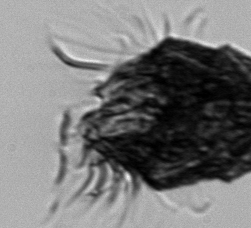
Label: Laboea_strobila